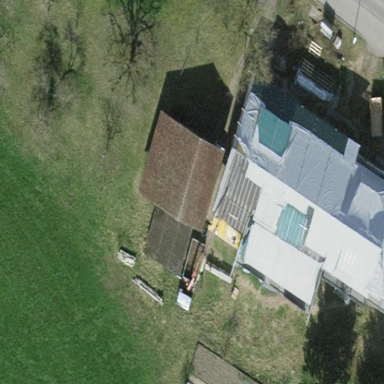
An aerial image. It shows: Shed.